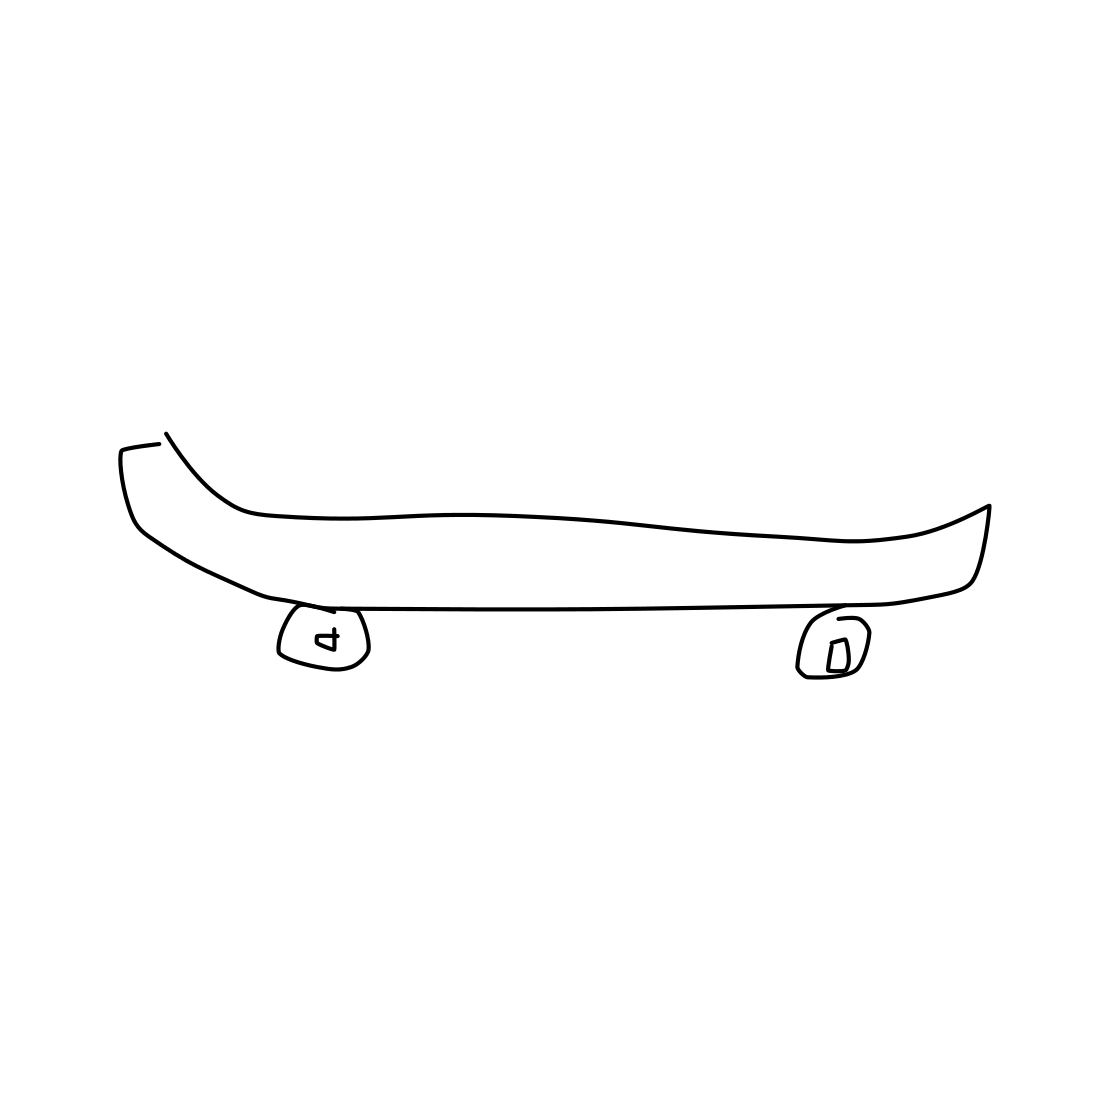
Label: skateboard